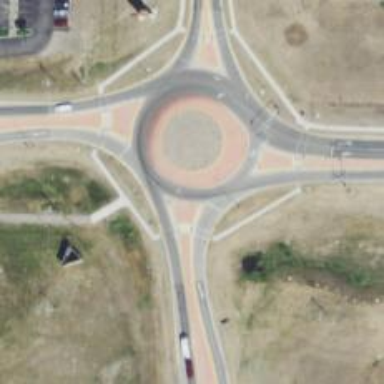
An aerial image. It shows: Roundabout on trunk highway.